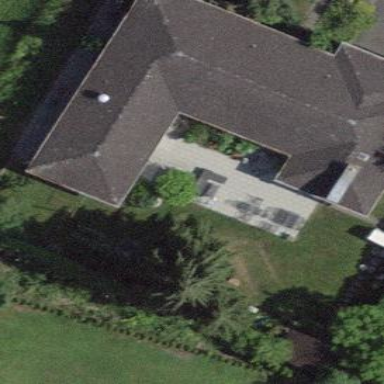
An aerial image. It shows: Detached building.